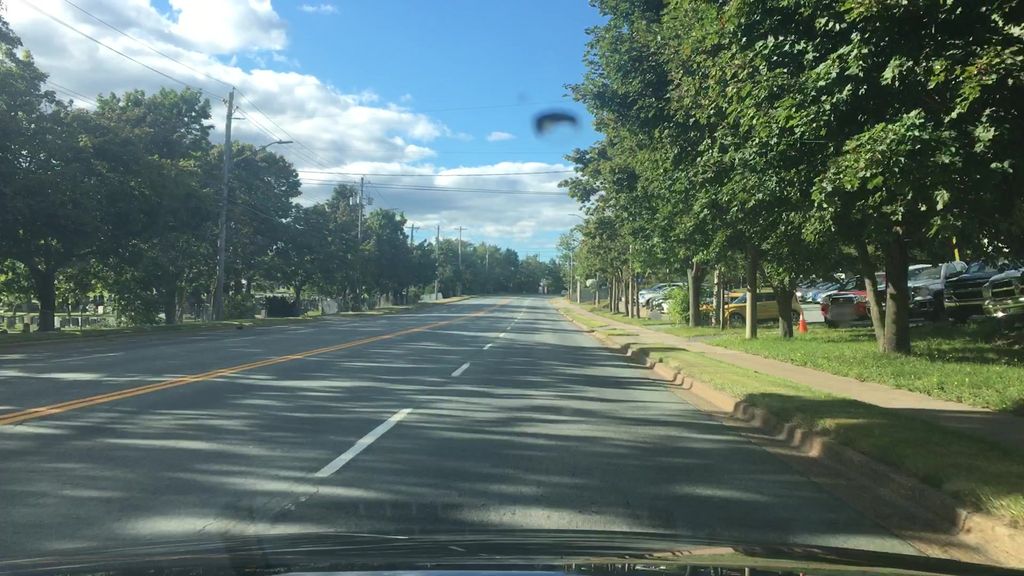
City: halifax